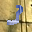
Label: 3